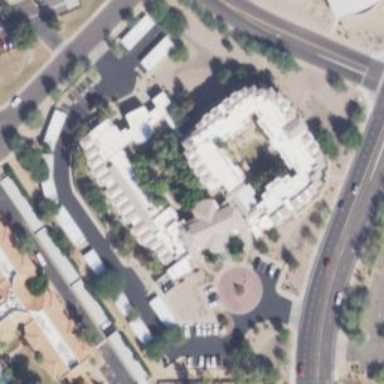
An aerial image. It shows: Nursing home.